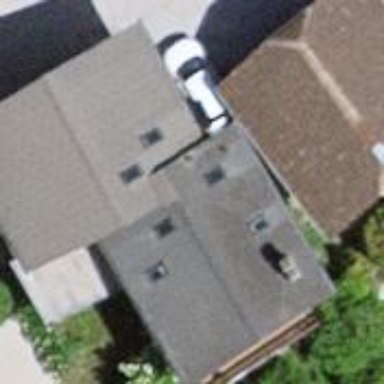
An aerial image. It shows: Simple house.